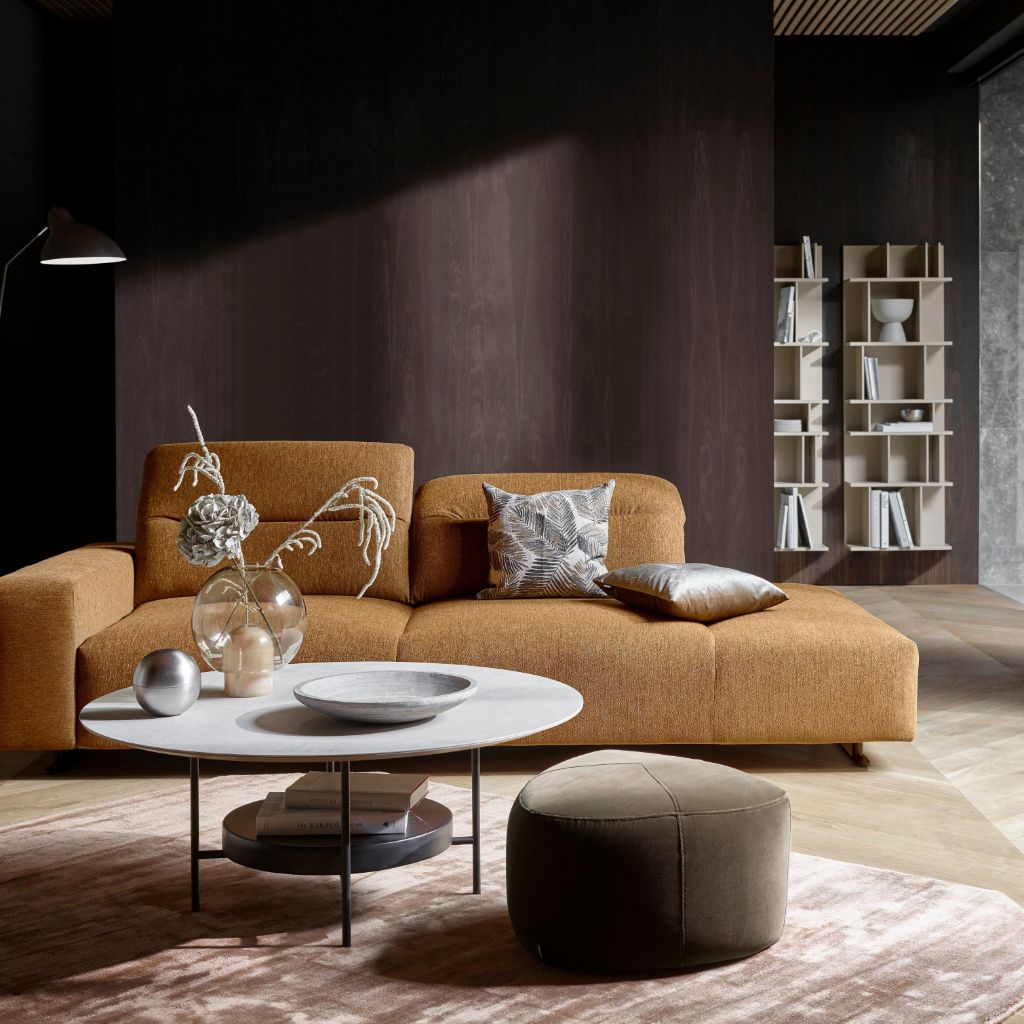
burnt orange fabric sectional sofa, living room, wood wallpaper, with solid pattern, modern, wood flooring, with chevron pattern